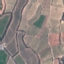
Land use / land cover class: PermanentCrop